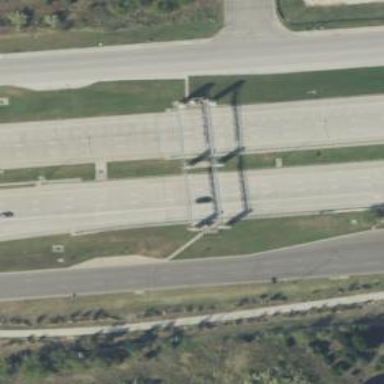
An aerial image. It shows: Toll gantry on the road.